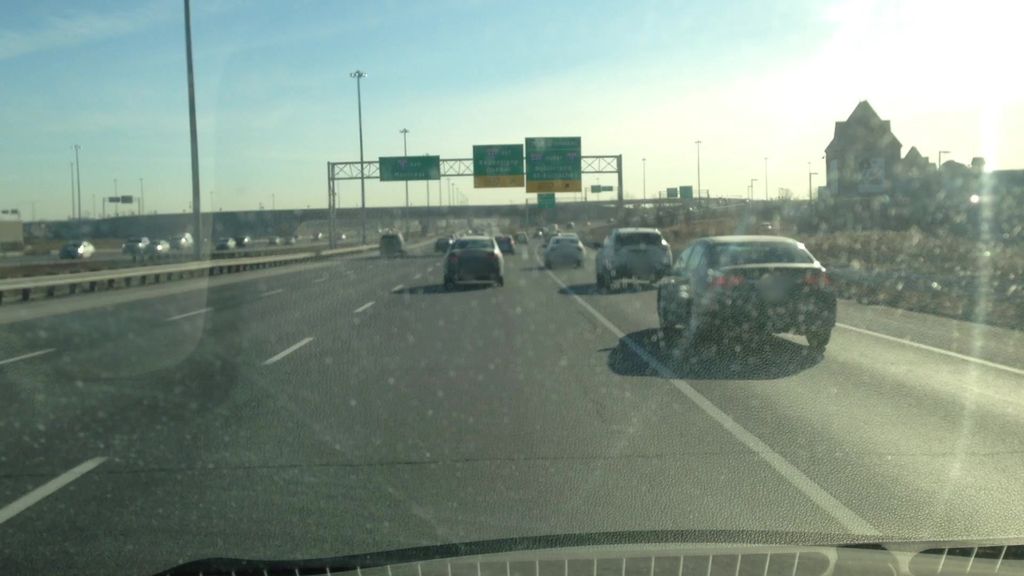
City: montreal